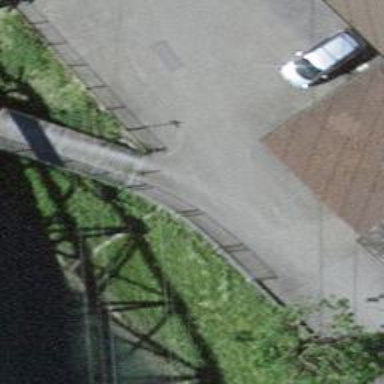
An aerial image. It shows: Bollard barrier.